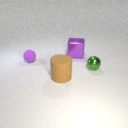
small green metal sphere behind large brown rubber cylinder